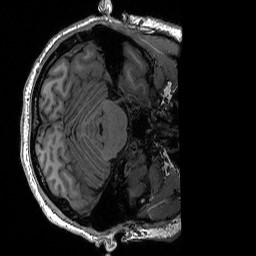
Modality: T1w
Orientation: axial
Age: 44
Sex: male
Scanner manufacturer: siemens
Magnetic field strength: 3 T
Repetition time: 2.53 s
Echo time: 0.0033 s